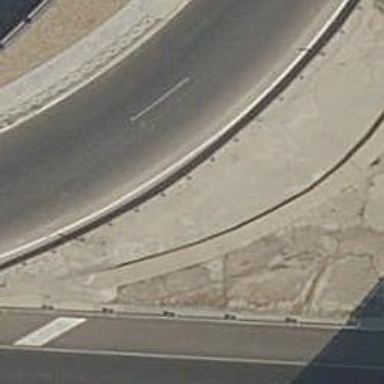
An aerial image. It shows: Guard rail as barrier.